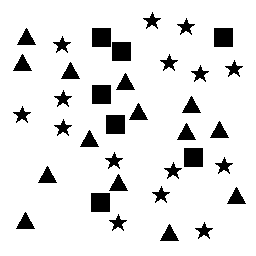
Squares: 7
Triangles: 14
Stars: 15
Total shapes: 36